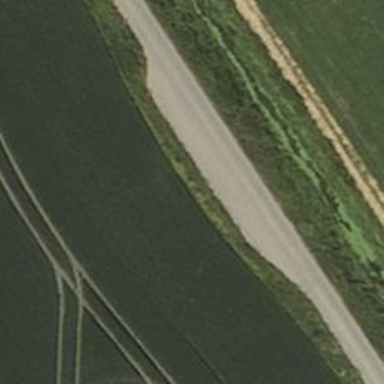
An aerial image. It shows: Passing place on the road.